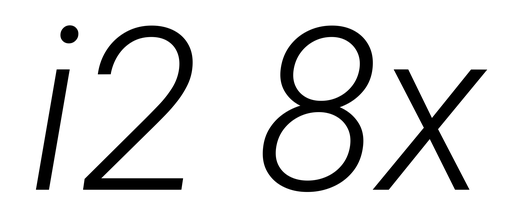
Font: Roboto-Italic_Light_Italic